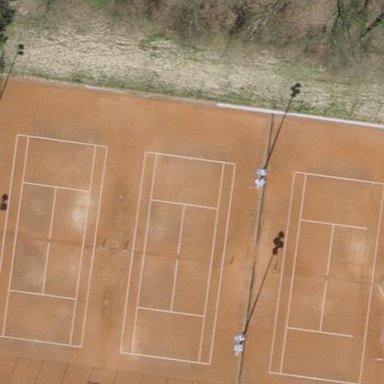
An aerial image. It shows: Tennis court in leisure pitch.